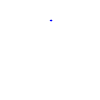
Particle: kaon